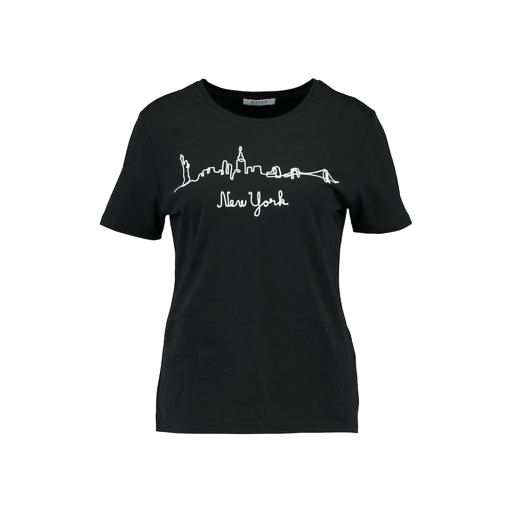
ny t shirt, black city print boyfriend t-shirt, new york graphic tee, white background